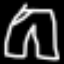
Label: pants